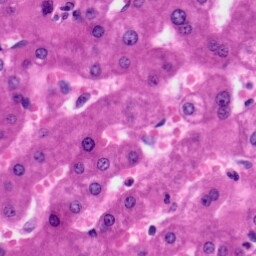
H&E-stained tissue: Liver